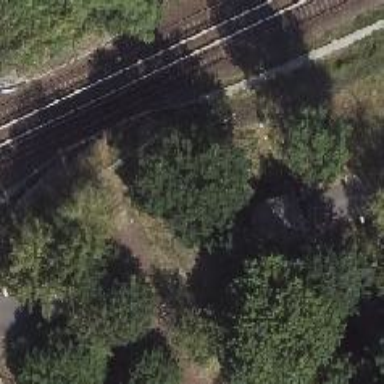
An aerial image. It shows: Abandoned railway bridge of historical significance.